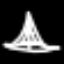
Label: The Eiffel Tower